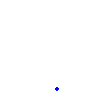
Particle: proton